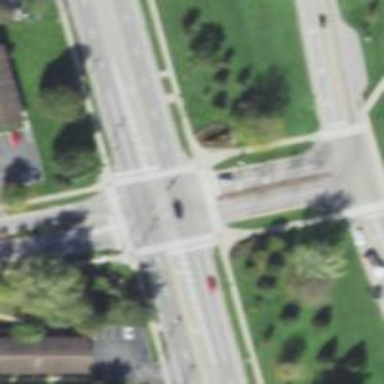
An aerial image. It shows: Marked crossing on the road.